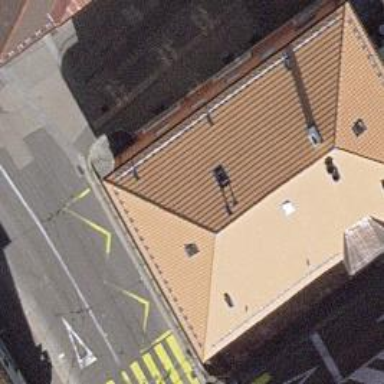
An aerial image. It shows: Restaurant.